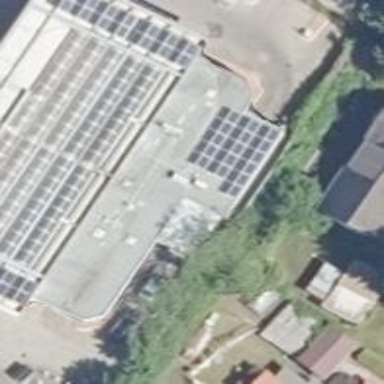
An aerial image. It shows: Car wash facility.